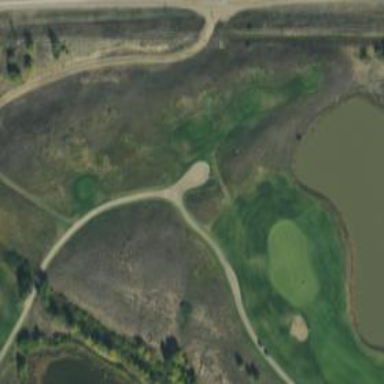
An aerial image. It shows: Well-maintained golf cart path.